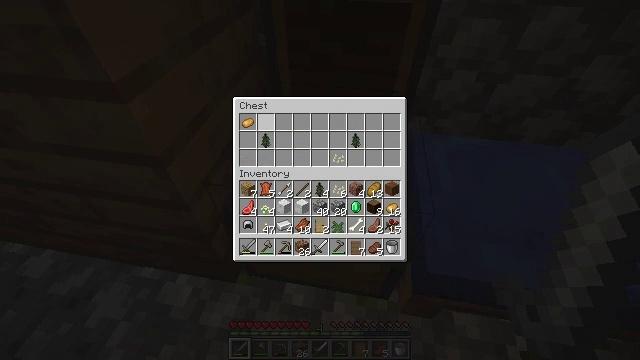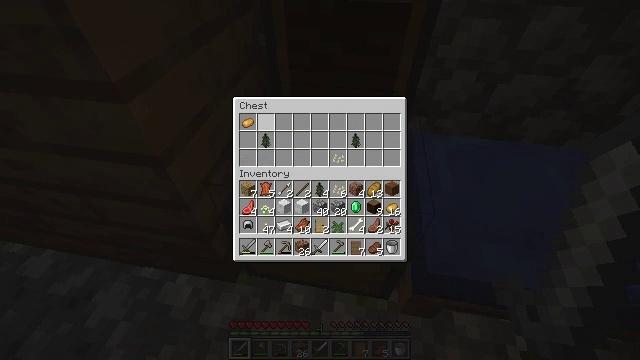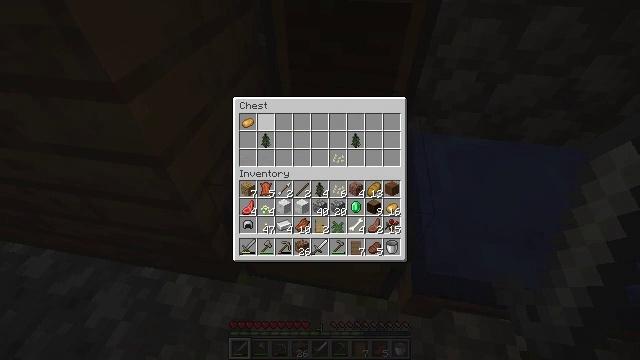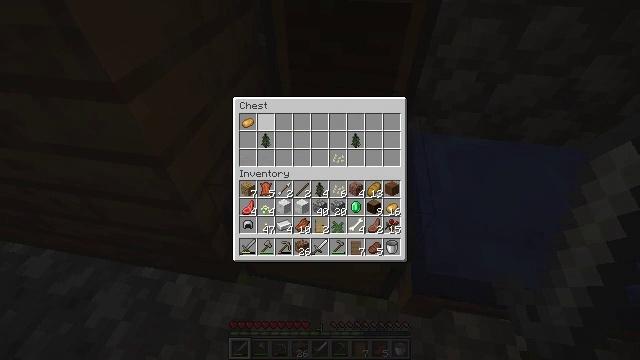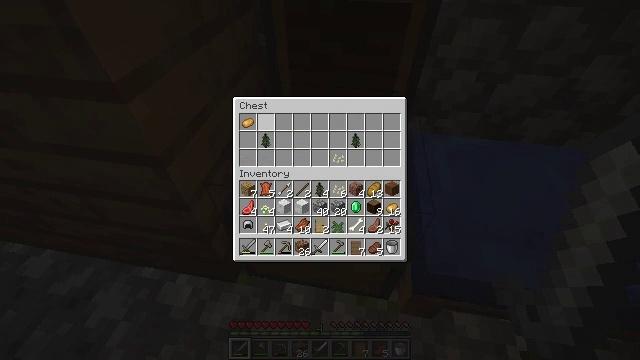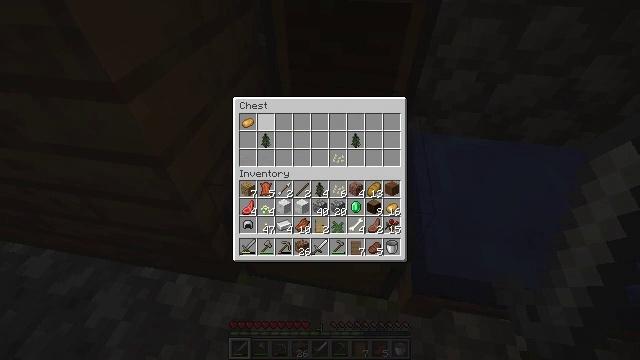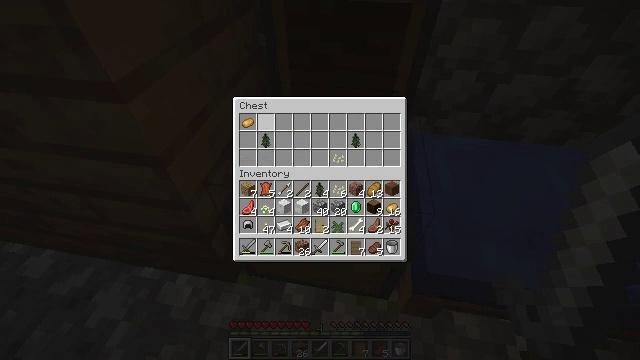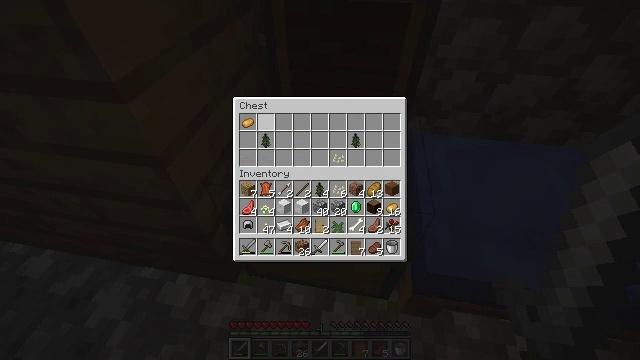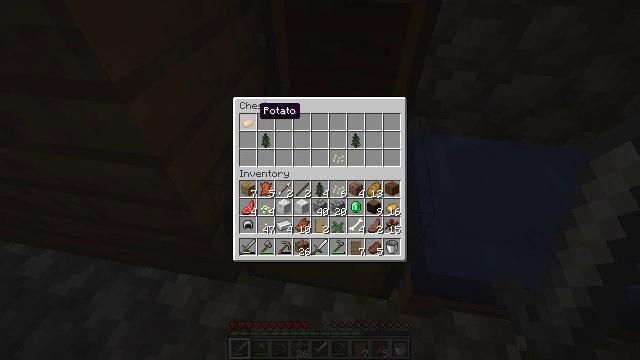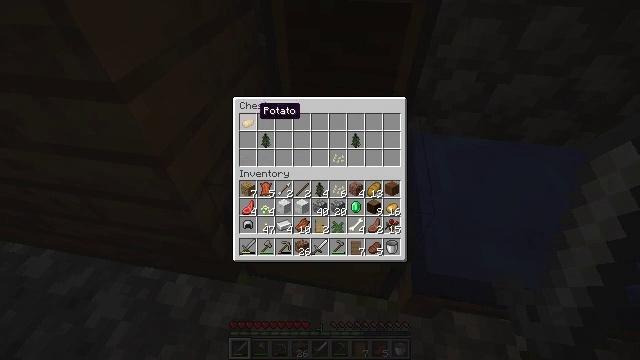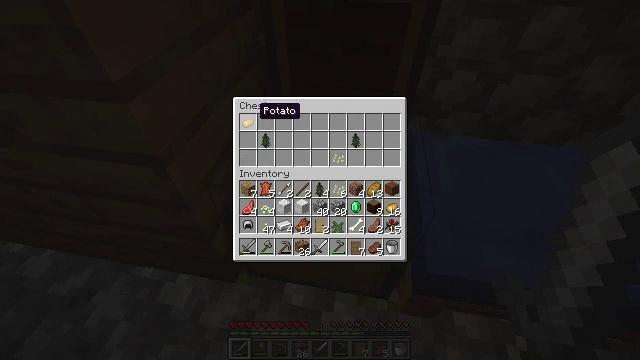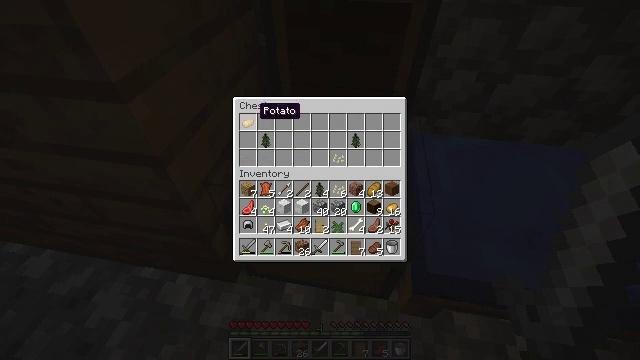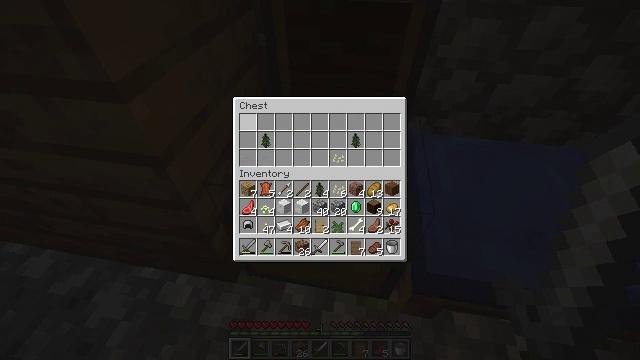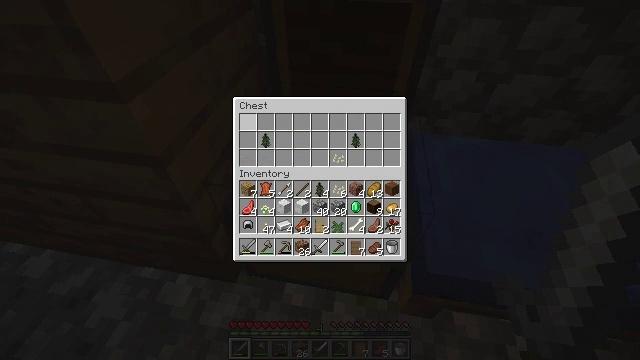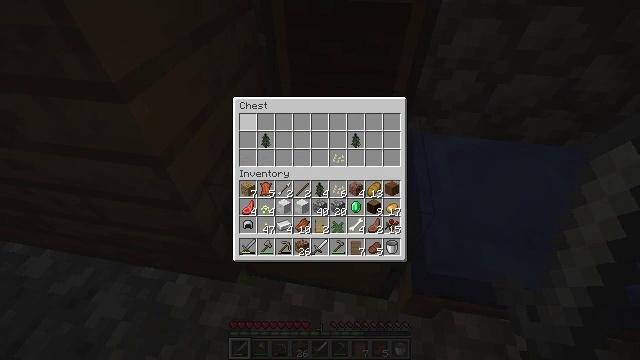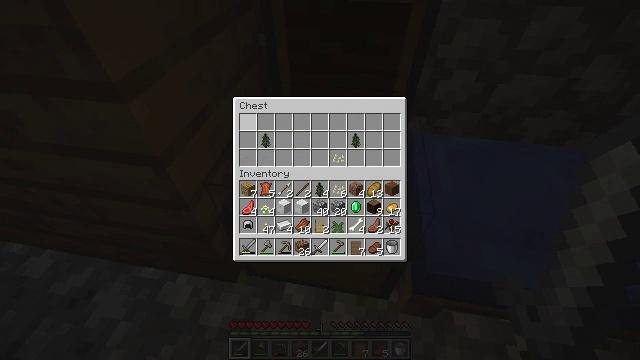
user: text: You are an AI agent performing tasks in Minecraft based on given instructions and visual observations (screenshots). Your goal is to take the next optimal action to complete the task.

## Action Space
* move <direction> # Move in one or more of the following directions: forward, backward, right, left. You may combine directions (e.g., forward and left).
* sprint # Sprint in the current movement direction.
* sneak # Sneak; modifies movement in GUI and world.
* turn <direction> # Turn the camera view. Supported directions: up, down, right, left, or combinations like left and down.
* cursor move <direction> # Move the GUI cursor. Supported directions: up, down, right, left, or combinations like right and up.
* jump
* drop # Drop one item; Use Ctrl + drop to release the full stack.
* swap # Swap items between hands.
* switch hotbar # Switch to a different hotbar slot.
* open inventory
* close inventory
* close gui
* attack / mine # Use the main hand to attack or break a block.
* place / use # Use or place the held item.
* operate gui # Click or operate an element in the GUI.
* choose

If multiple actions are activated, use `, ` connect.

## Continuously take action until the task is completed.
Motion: motion action
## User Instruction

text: Collect the spruce door for reuse.
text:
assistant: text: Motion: sneak
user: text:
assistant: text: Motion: sneak
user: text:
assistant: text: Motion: sneak
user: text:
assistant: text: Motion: sneak
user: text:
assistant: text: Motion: sneak
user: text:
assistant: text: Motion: sneak, operate gui
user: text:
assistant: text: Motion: sneak, operate gui
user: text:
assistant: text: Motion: sneak
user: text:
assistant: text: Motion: sneak
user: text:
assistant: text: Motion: sneak
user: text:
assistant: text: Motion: sneak
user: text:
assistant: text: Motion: sneak, operate gui
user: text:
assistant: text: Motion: sneak, operate gui
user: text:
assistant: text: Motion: sneak
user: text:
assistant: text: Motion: sneak
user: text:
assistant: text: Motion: sneak
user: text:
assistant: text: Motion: sneak, cursor move right
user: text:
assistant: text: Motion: sneak, cursor move right and down
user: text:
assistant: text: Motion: sneak, cursor move right
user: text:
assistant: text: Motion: sneak, cursor move right and down
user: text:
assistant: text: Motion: sneak
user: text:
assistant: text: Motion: sneak
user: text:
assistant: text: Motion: sneak, cursor move right
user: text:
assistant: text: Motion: sneak
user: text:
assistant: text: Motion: sneak
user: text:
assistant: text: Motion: sneak
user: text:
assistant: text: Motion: sneak
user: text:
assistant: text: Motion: sneak
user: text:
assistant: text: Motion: sneak
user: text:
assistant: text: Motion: sneak